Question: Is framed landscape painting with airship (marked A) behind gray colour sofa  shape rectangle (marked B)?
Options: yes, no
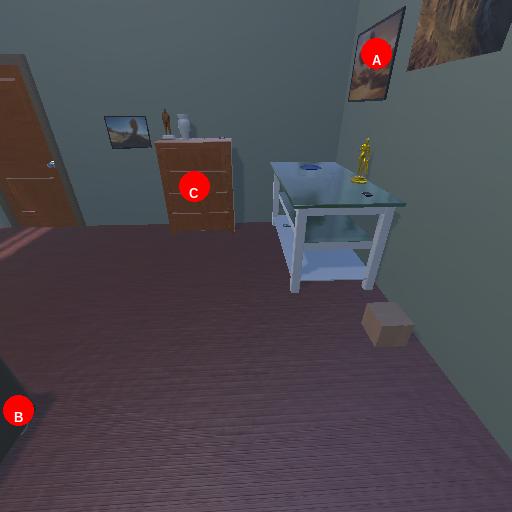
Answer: yes